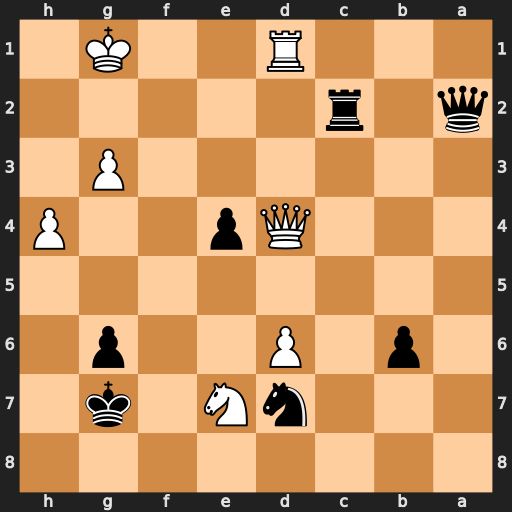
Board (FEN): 8/3nN1k1/1p1P2p1/8/3Qp2P/6P1/q1r5/3R2K1
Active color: b
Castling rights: -
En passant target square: -
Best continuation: Nf6 Qxf6+ Kxf6